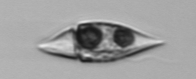
Label: Amphidinium